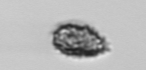
Label: Pseudochattonella_farcimen